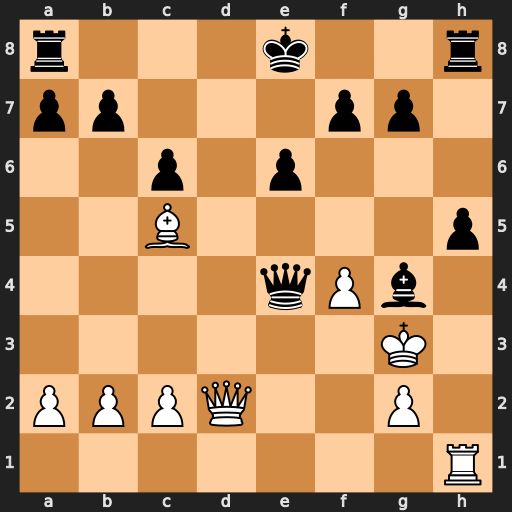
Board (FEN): r3k2r/pp3pp1/2p1p3/2B4p/4qPb1/6K1/PPPQ2P1/7R
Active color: w
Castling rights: kq
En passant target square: -
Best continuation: Qd6 Qe3+ Bxe3